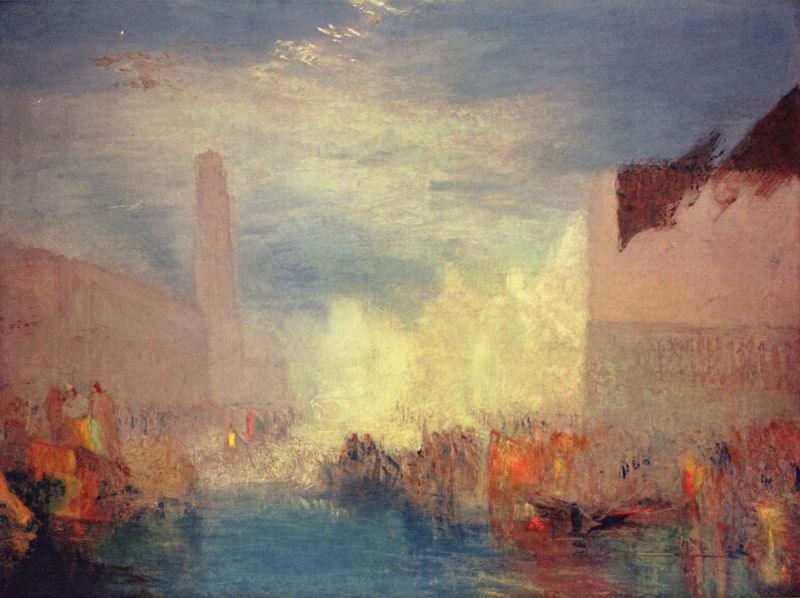
Titel: Venedig
Künstler: William Turner
Standort: Washington (District of Columbia)
Institution: National Gallery of Art
Schlagwörter: blau, dunkel, feuer, gemälde, himmel, meer, schatten, wasser, weiß, wolken, gelb, impressionismus, landschaft, menschen, see, stadt, ufer, abend, braun, bunt, grau, hell, licht, nacht, orange, dach, gebäude, haus, rose, rot, wolke, fest, menge, wand, silber, häuser, spiegelung, gewässer, kanal, kirche, qualm, rauch, sonne, rosa, boot, boote, handel, kamin, turm, schiff, schiffe, segel, fahnen, italien, venedig, fahne, flagge, farben, mauer, dunst, lila, nebel, sonnenuntergang, violett, hafen, brandung, krieg, sturm, turner, freude, leuchten, unscharf, wände, mond, türme, palast, palazzo, brennen, farbflächen, festung, rennen, ölmalerei, diffus, verschwommen, mauern, reflektion, stadtmauer, einfahrt, flaggen, undeutlich, parade, wnad, karneval, campanile, lagune, hafenstadt, rottöne, gondeln, markusplatz, william, wiß, william turner, zurm, stadtmauern, markusturm, weißer qualm, flirrendes licht, gelbweiss, waqnd, brandungmeer, tuööörm